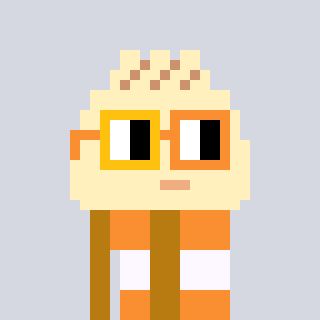
a pixel art character with square yellow and orange glasses, a porkbao-shaped head and a gold-colored body on a cool background